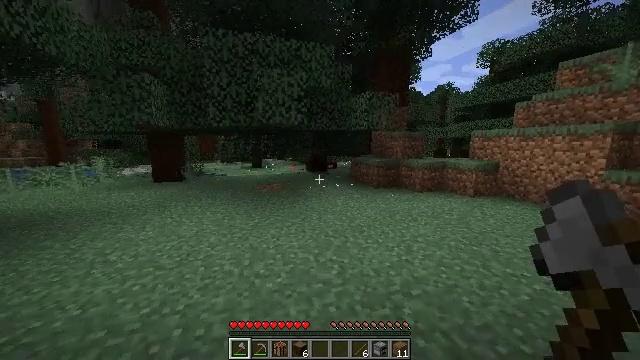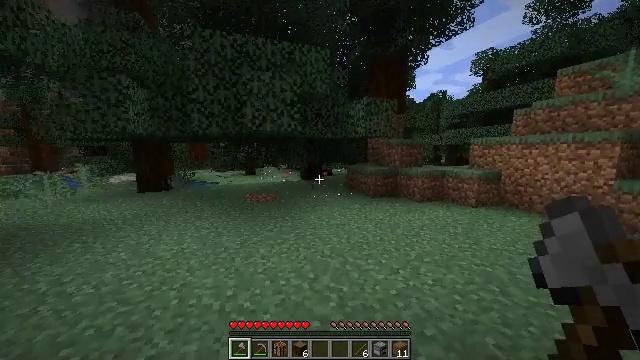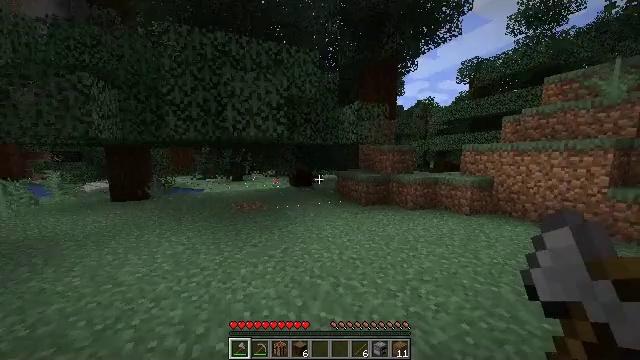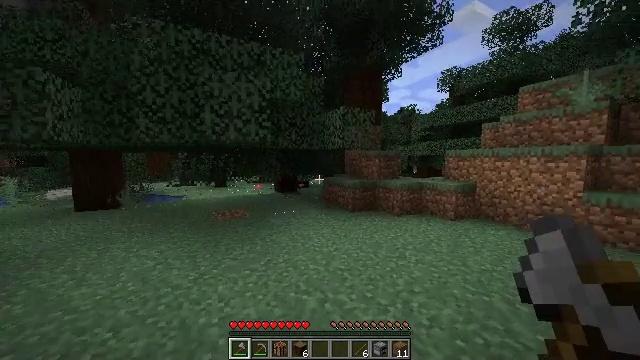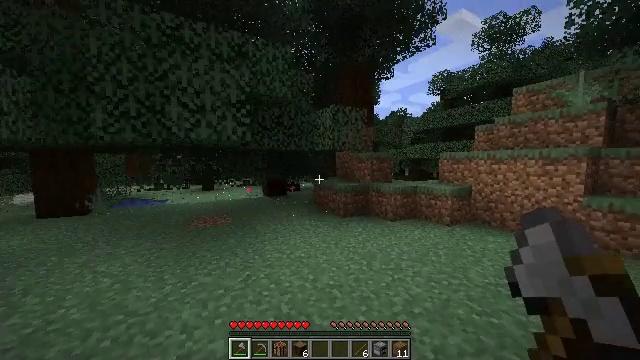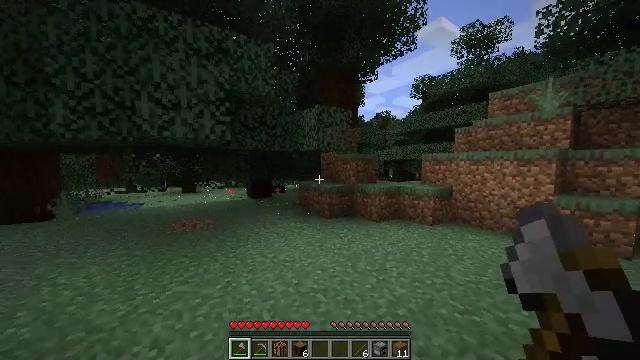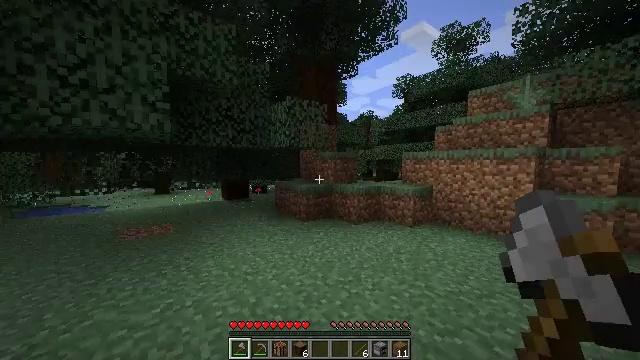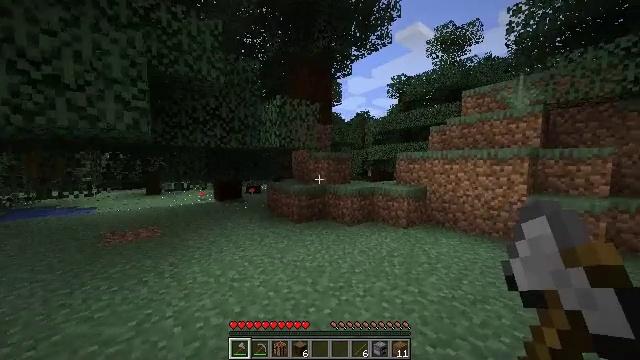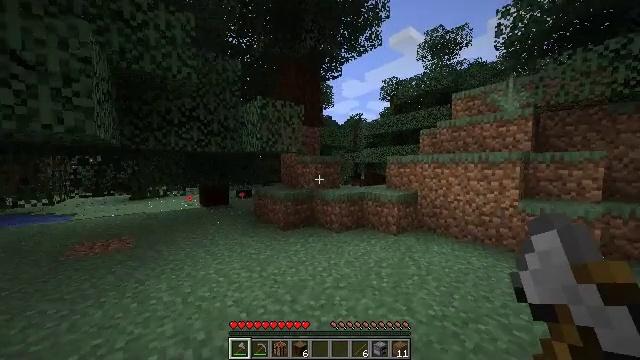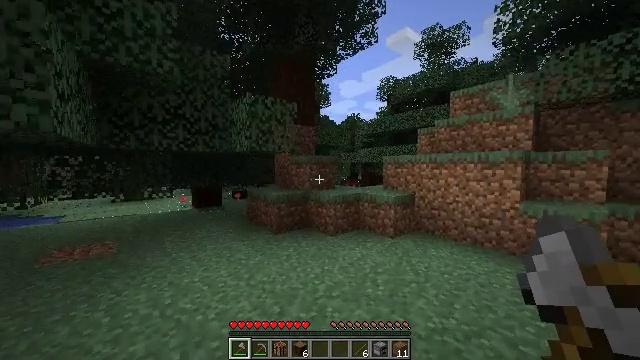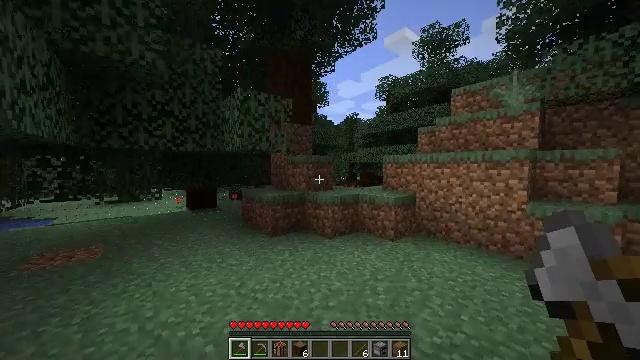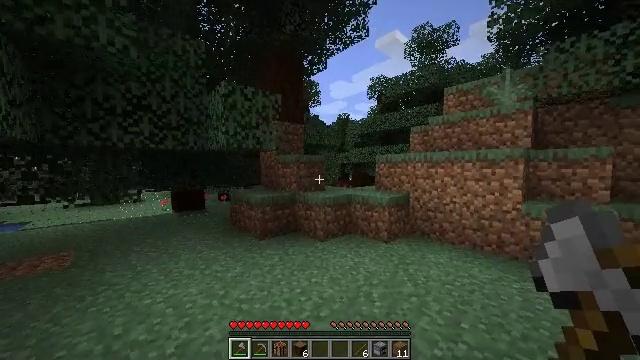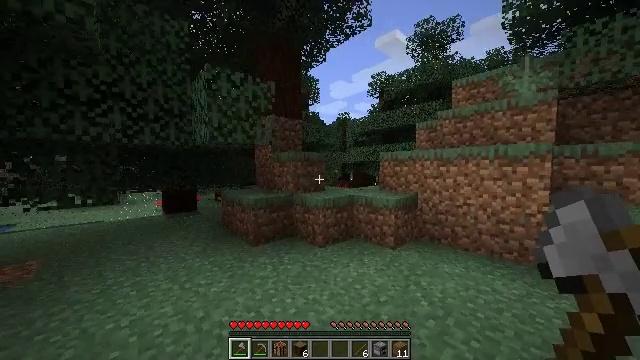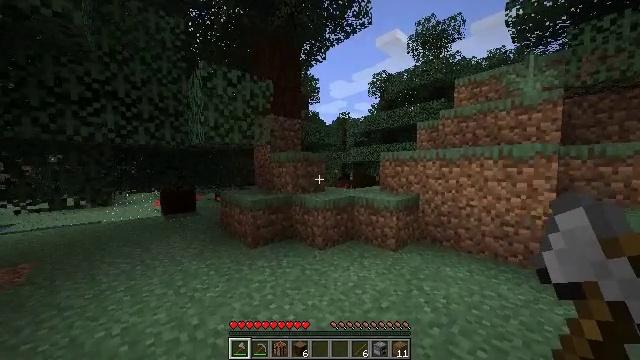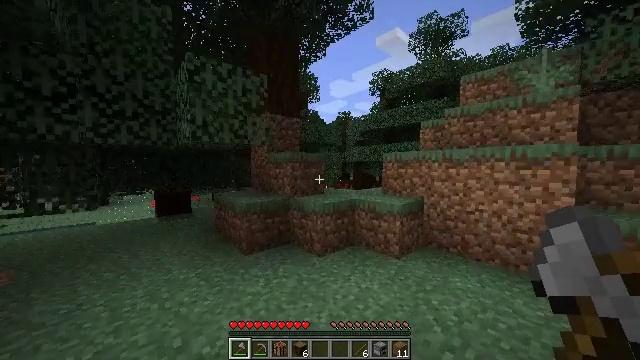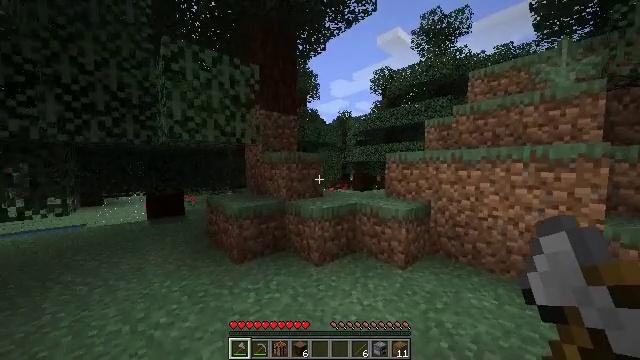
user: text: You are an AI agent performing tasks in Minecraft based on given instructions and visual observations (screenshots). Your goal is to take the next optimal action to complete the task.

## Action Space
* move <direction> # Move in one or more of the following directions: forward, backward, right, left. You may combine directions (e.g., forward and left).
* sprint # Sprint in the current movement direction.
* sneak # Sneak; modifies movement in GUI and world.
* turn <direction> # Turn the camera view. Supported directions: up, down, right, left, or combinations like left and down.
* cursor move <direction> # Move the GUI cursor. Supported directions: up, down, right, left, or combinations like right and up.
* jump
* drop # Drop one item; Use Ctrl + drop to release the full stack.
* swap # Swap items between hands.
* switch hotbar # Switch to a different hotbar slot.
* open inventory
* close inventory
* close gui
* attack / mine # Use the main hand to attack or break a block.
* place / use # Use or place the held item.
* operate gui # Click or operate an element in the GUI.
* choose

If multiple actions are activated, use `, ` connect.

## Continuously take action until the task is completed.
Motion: motion action
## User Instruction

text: Clear the sweet berry bush to collect the sweet berries.
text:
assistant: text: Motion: move forward, sprint, turn right and up
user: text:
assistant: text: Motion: move forward, sprint, turn right and up
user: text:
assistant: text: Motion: move forward, sprint, turn right and up
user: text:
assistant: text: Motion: move forward and move right, sprint, turn right
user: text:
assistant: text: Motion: move forward and move right, sprint, turn right
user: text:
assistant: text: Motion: move forward and move right, sprint, turn right
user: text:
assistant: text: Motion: move forward and move right, sprint, turn right
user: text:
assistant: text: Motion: move forward and move right, sprint, turn right
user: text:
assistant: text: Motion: move forward, sprint
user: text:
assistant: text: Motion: move forward, sprint
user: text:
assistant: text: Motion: move forward, sprint, turn right
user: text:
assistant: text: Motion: move forward, sprint
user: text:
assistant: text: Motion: move forward, sprint
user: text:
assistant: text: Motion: move forward, sprint
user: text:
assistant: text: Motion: move forward, sprint
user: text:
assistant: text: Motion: move forward, sprint
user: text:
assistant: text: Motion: move forward, sprint
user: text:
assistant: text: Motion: move forward, sprint, turn right and down
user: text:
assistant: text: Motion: move forward, sprint, turn right and down
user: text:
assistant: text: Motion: move forward, sprint, turn down
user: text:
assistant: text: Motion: move forward, sprint
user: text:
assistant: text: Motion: move forward, sprint, turn down, jump
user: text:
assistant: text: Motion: move forward, sprint, turn down, jump
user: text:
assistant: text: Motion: move forward, sprint, turn down, jump
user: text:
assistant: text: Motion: move forward, sprint, turn down, jump
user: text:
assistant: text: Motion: move forward, sprint
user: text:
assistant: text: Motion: move forward and move right, sprint
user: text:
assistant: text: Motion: move forward and move right, sprint
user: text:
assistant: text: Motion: move forward and move right, sprint
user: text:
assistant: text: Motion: move forward and move right, sprint